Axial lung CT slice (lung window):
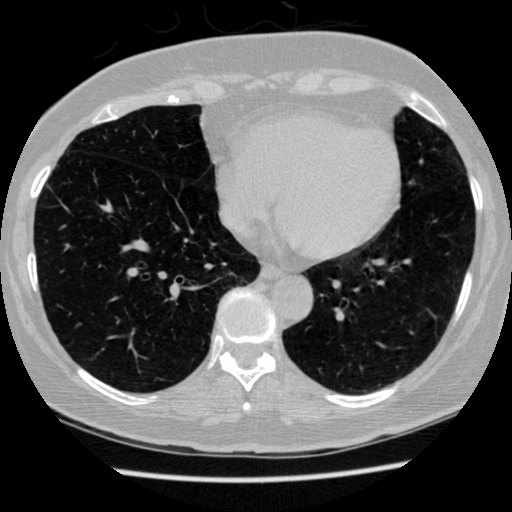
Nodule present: no